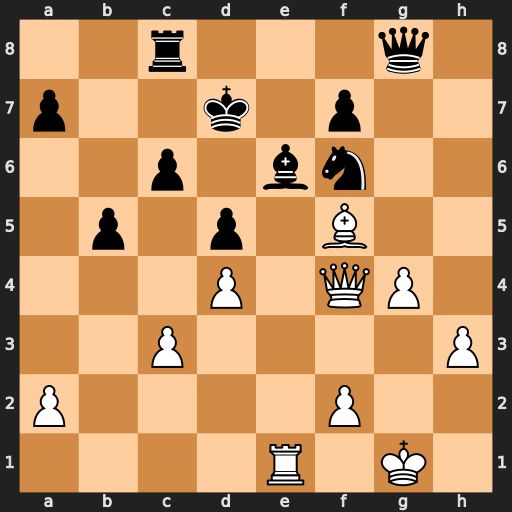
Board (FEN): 2r3q1/p2k1p2/2p1bn2/1p1p1B2/3P1QP1/2P4P/P4P2/4R1K1
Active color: w
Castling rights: -
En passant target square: -
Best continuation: Bxe6+ fxe6 Qxf6